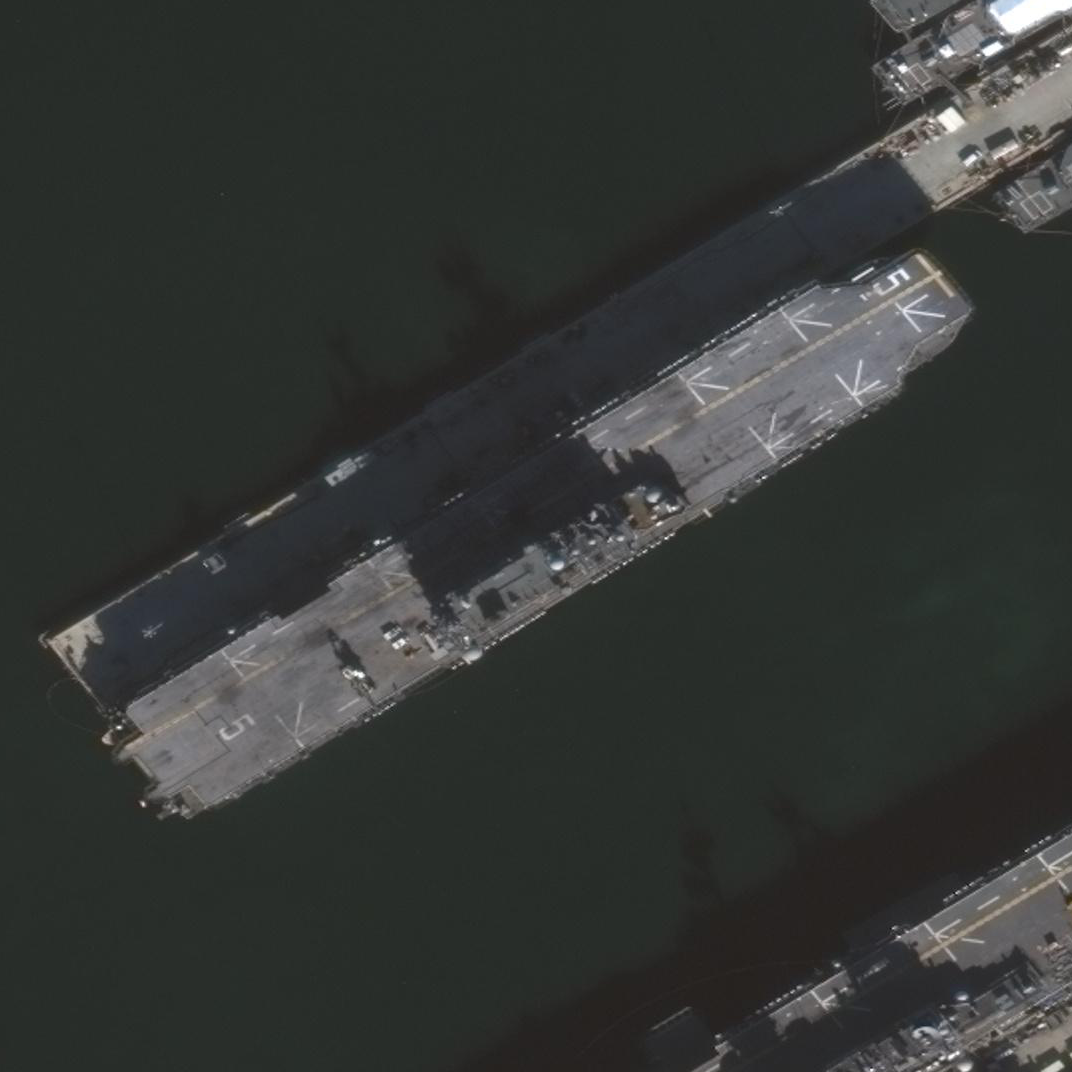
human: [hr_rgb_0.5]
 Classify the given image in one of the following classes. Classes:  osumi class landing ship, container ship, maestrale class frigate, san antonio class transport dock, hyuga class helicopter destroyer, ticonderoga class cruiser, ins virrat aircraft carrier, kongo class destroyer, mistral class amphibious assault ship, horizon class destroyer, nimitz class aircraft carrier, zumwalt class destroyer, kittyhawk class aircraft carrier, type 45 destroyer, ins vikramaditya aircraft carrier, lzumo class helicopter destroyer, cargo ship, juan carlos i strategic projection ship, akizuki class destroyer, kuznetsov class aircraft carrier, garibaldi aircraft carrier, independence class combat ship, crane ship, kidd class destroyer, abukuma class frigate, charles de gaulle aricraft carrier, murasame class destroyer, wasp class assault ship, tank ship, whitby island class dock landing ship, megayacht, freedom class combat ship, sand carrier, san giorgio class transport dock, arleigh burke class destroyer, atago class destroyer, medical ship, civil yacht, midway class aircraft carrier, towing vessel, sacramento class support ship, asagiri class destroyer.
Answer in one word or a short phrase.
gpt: Wasp class assault ship